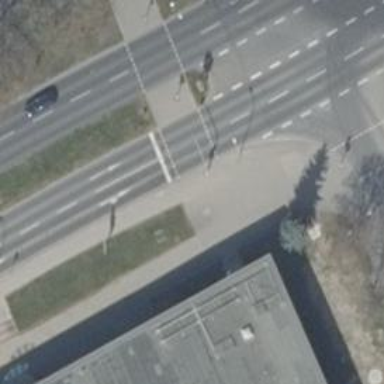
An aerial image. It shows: Road crossing with traffic signals.